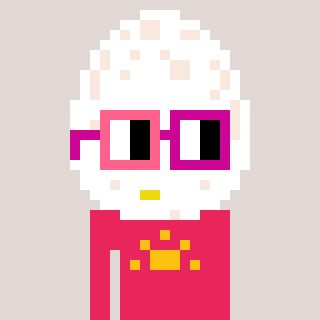
a pixel art character with square pink and red glasses, a egg-shaped head and a redpinkish-colored body on a warm background